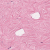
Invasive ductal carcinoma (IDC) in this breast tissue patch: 0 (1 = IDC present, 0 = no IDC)